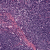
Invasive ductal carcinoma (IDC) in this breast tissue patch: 0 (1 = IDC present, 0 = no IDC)